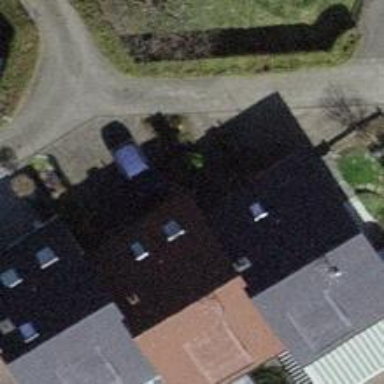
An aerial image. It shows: Gabled roofed house.